Field crop: maize
Growth stage: 2
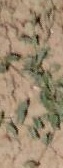
Species: convolvulus